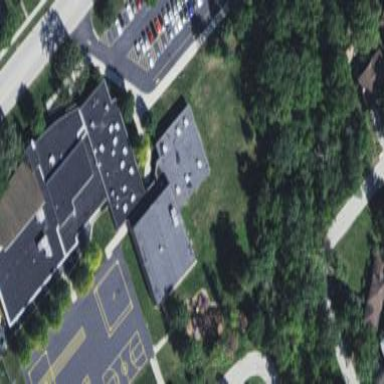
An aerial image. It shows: School building.